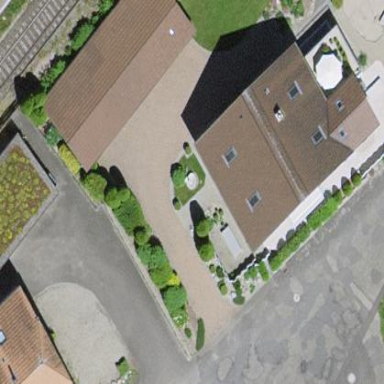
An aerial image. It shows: View of roof of building.